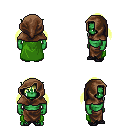
a pixel art fantasy rpg character, male body template, orc, green skin, green cape, robe skirt, gold twin-tailed hairstyle, cloth hood, ghillies, four views (front, back, left, right), 2x2 character sprite sheet, small pixel art, hard edges, no anti-aliasing